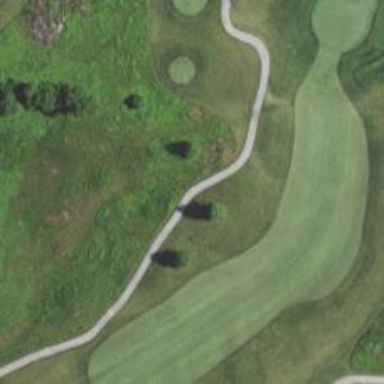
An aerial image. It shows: Pathway for golfing.